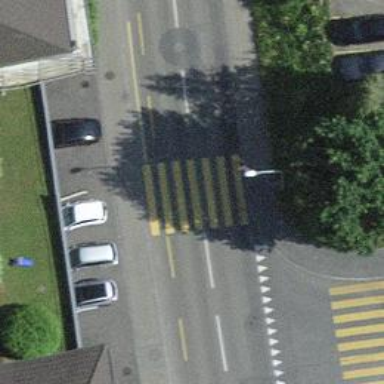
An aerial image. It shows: Kerb barrier.